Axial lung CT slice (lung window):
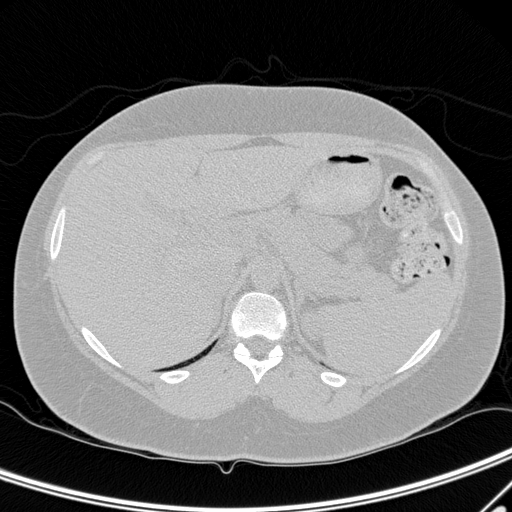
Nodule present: no